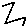
Label: zigzag